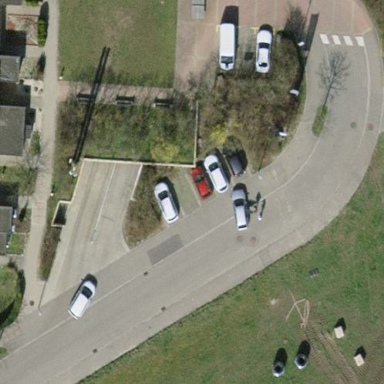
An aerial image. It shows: Asphalt parking lane.